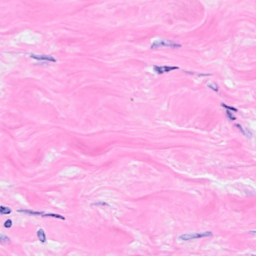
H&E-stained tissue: Breast